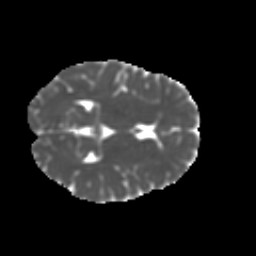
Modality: MD
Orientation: axial
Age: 13
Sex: female
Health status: ill
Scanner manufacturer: ge
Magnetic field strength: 3 T
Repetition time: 6.752 s
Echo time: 0.079 s